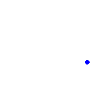
Particle: kaon